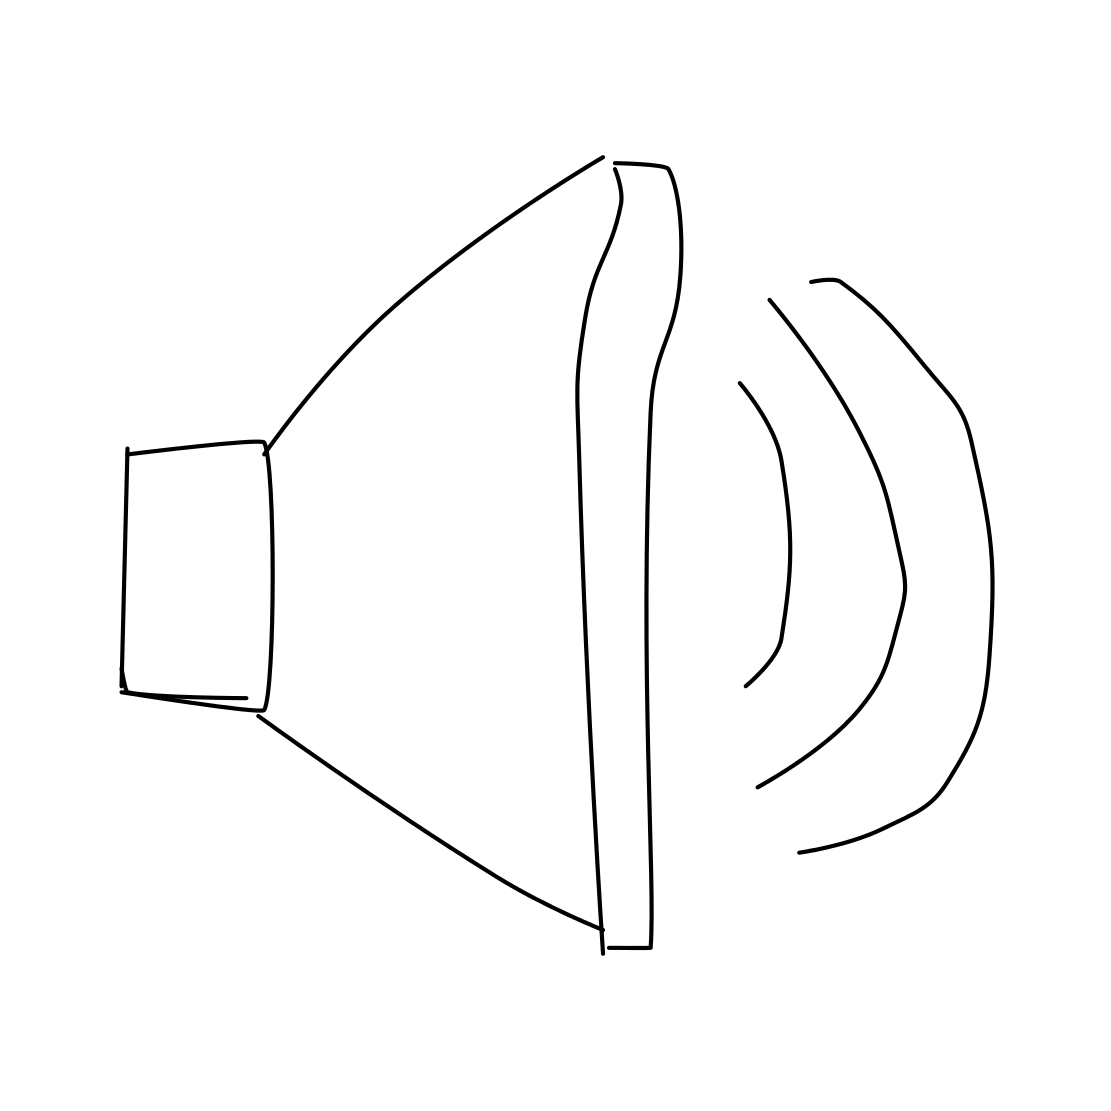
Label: loudspeaker